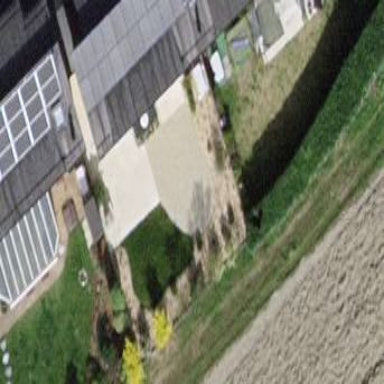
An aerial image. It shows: Garden surrounded by fence.